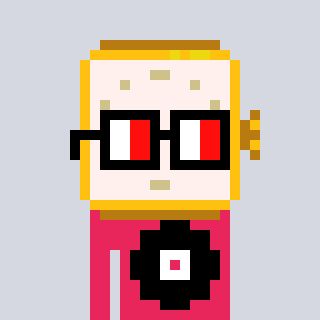
a pixel art character with square glasses with black frames and red eyes, a watch-shaped head and a redpinkish-colored body on a cool background